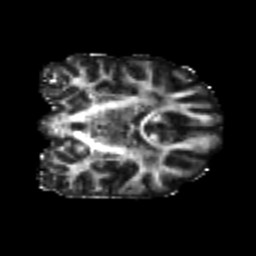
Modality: FA
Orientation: coronal
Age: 22
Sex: female
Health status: healthy
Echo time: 0.074 s